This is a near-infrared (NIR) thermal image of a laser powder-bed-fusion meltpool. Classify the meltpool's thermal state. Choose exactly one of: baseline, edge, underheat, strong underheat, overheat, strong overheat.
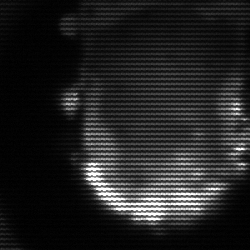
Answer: baseline